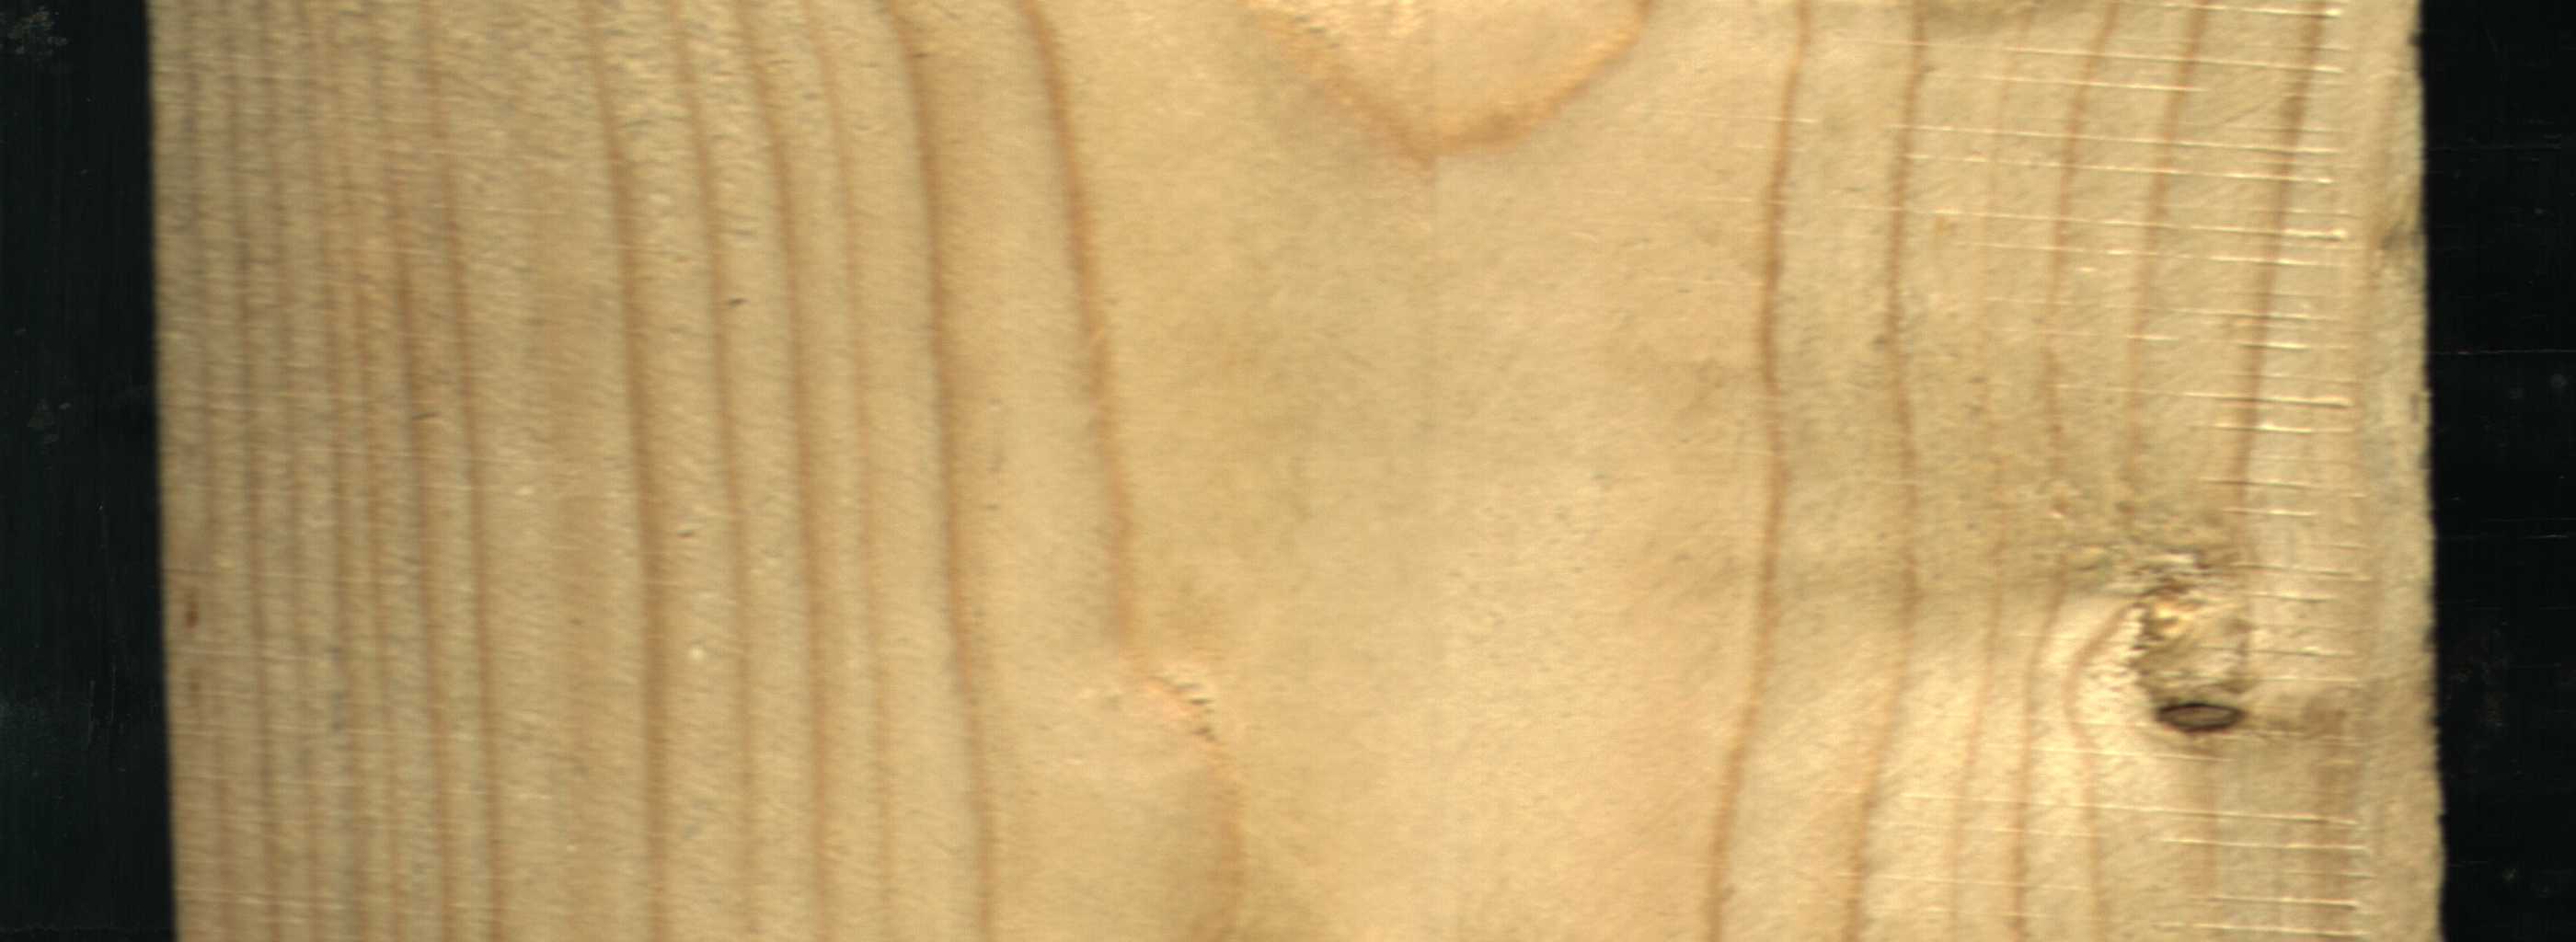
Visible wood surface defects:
Live_Knot